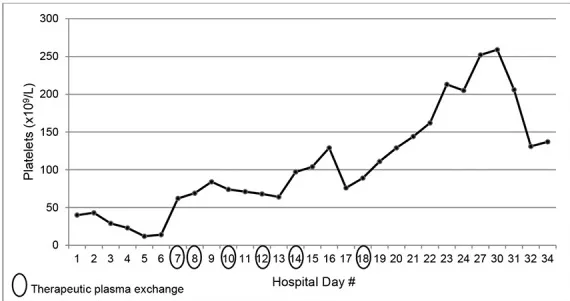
Platelet count in case 1.
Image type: pathology (immunostaining)